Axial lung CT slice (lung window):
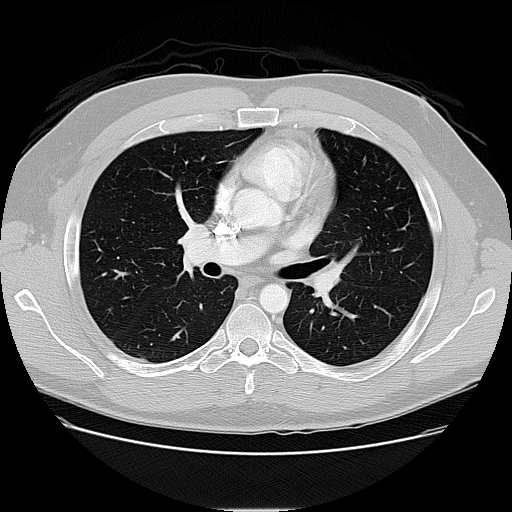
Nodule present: no